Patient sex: M
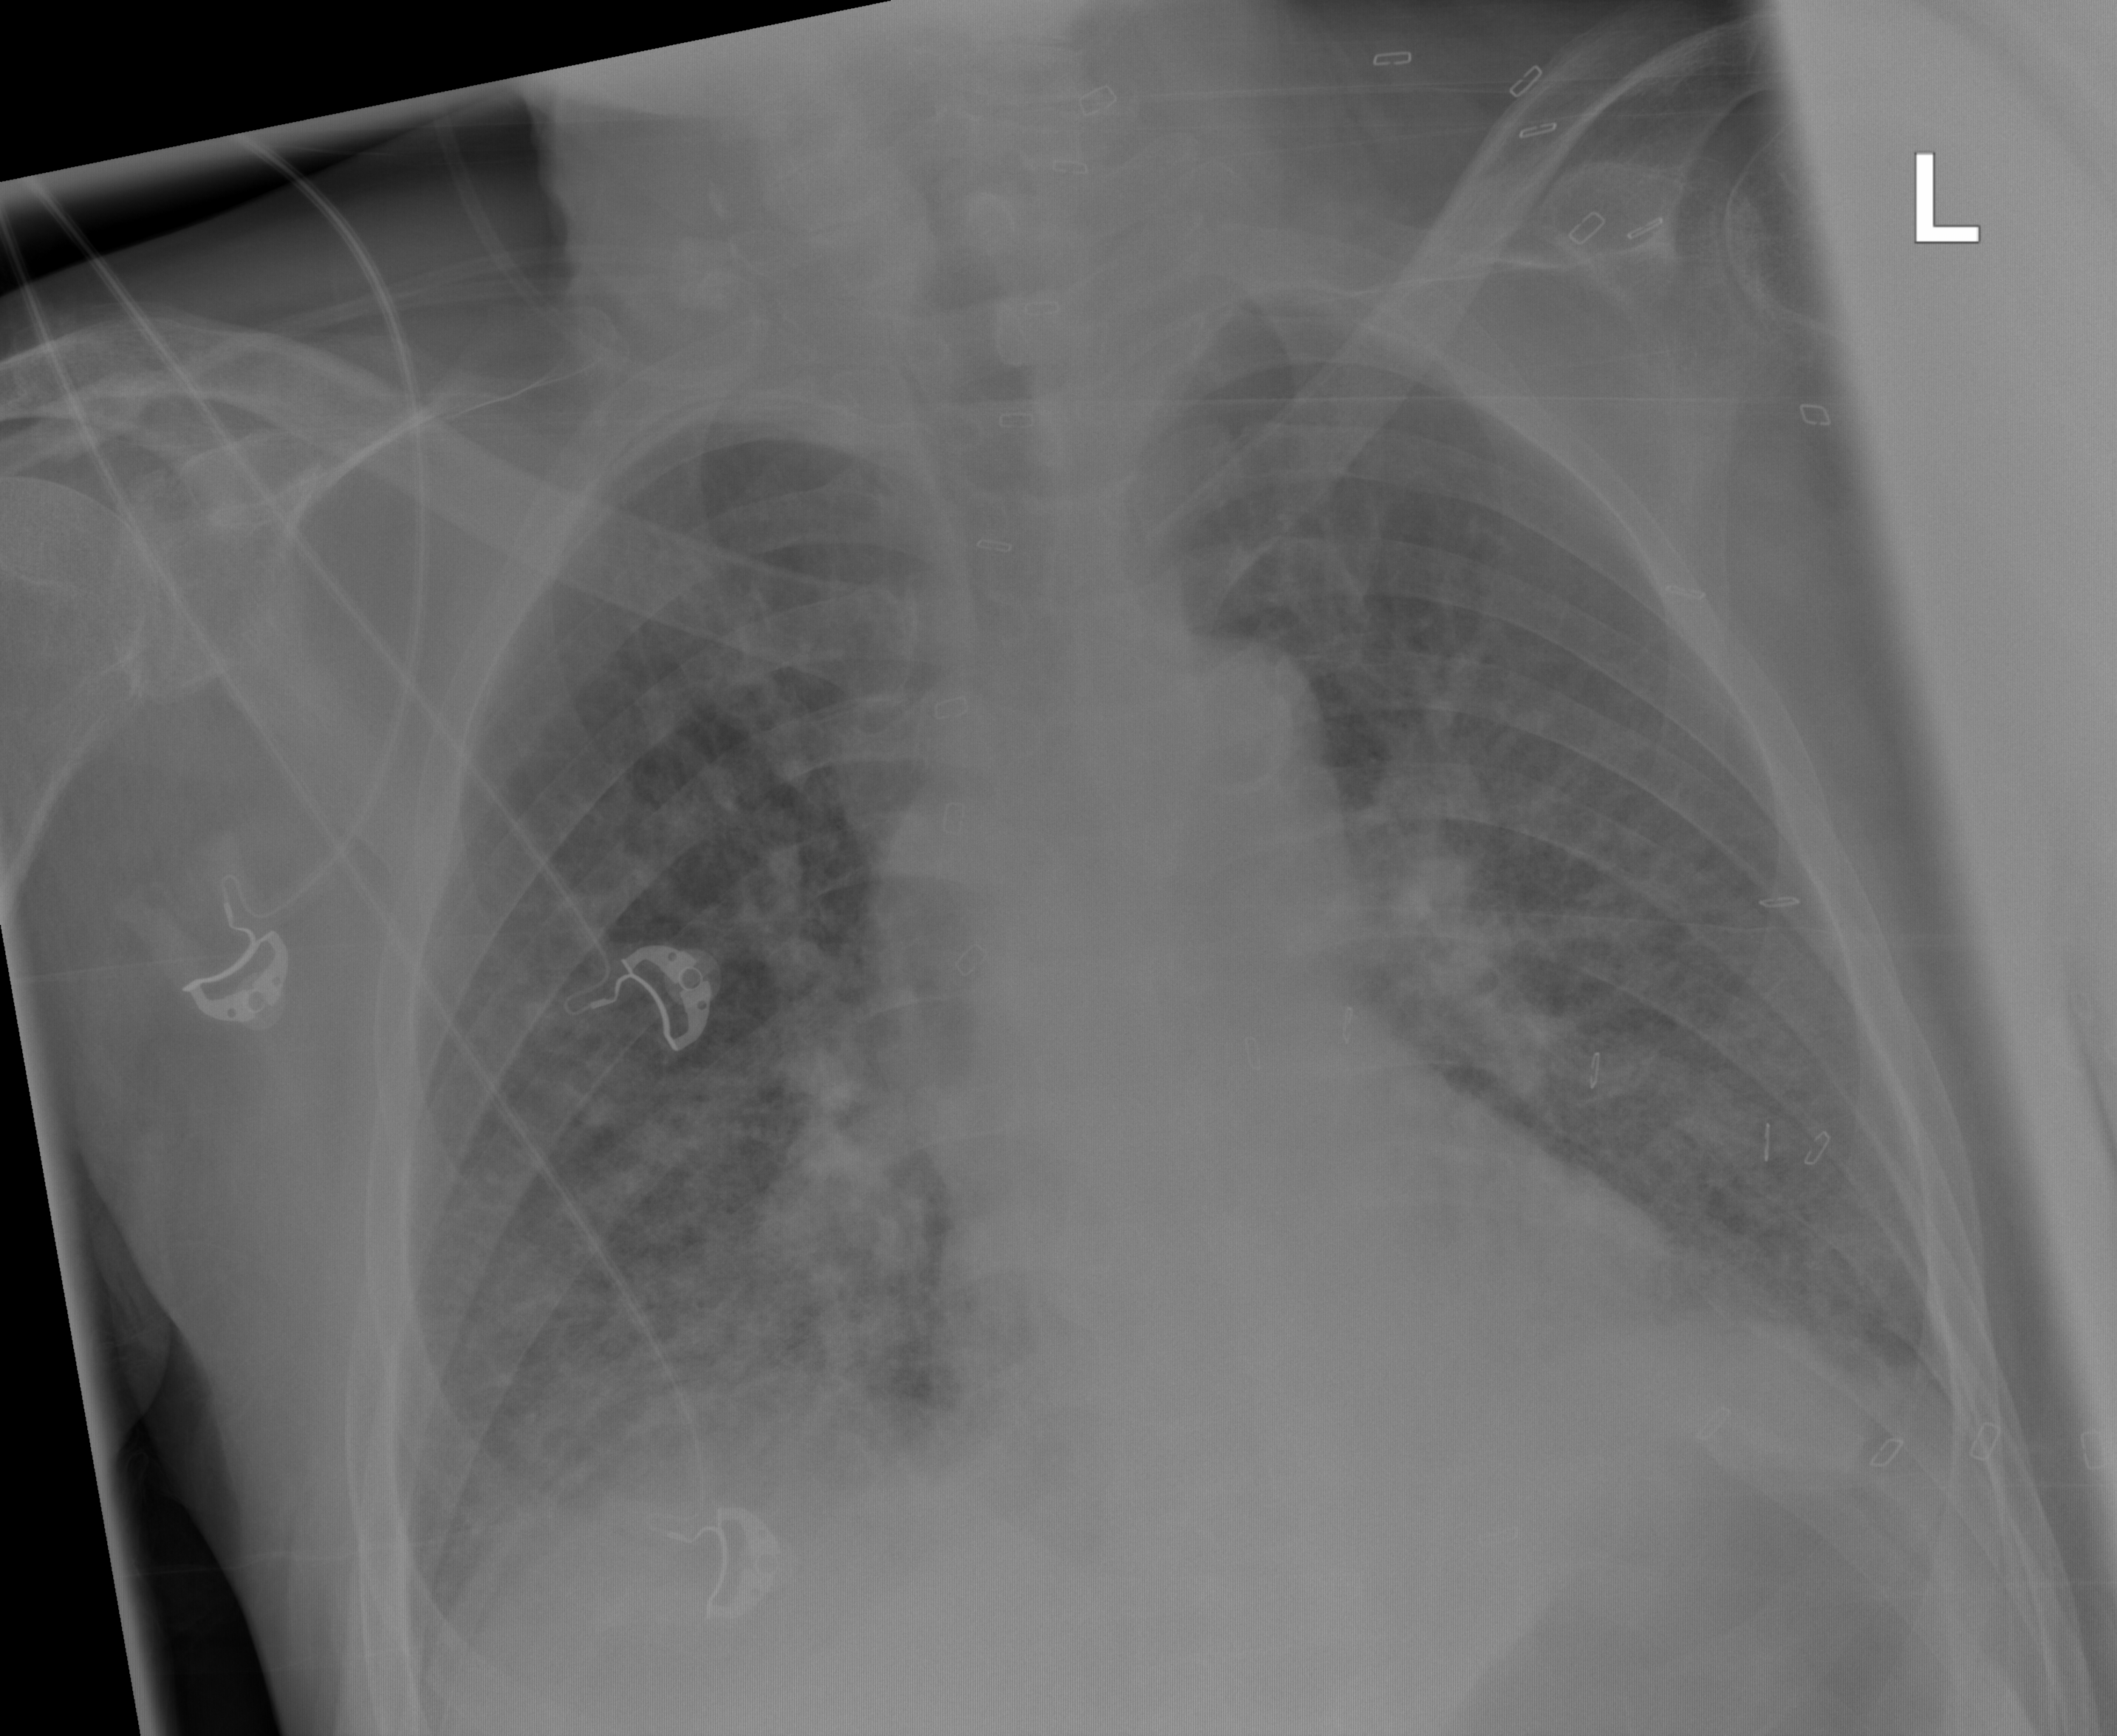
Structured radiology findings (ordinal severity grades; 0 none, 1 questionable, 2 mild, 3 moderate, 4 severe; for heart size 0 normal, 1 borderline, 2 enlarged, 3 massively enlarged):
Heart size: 0
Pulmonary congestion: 3
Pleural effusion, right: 2
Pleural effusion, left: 2
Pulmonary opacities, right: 2
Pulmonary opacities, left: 2
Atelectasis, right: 2
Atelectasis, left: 2